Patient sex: F
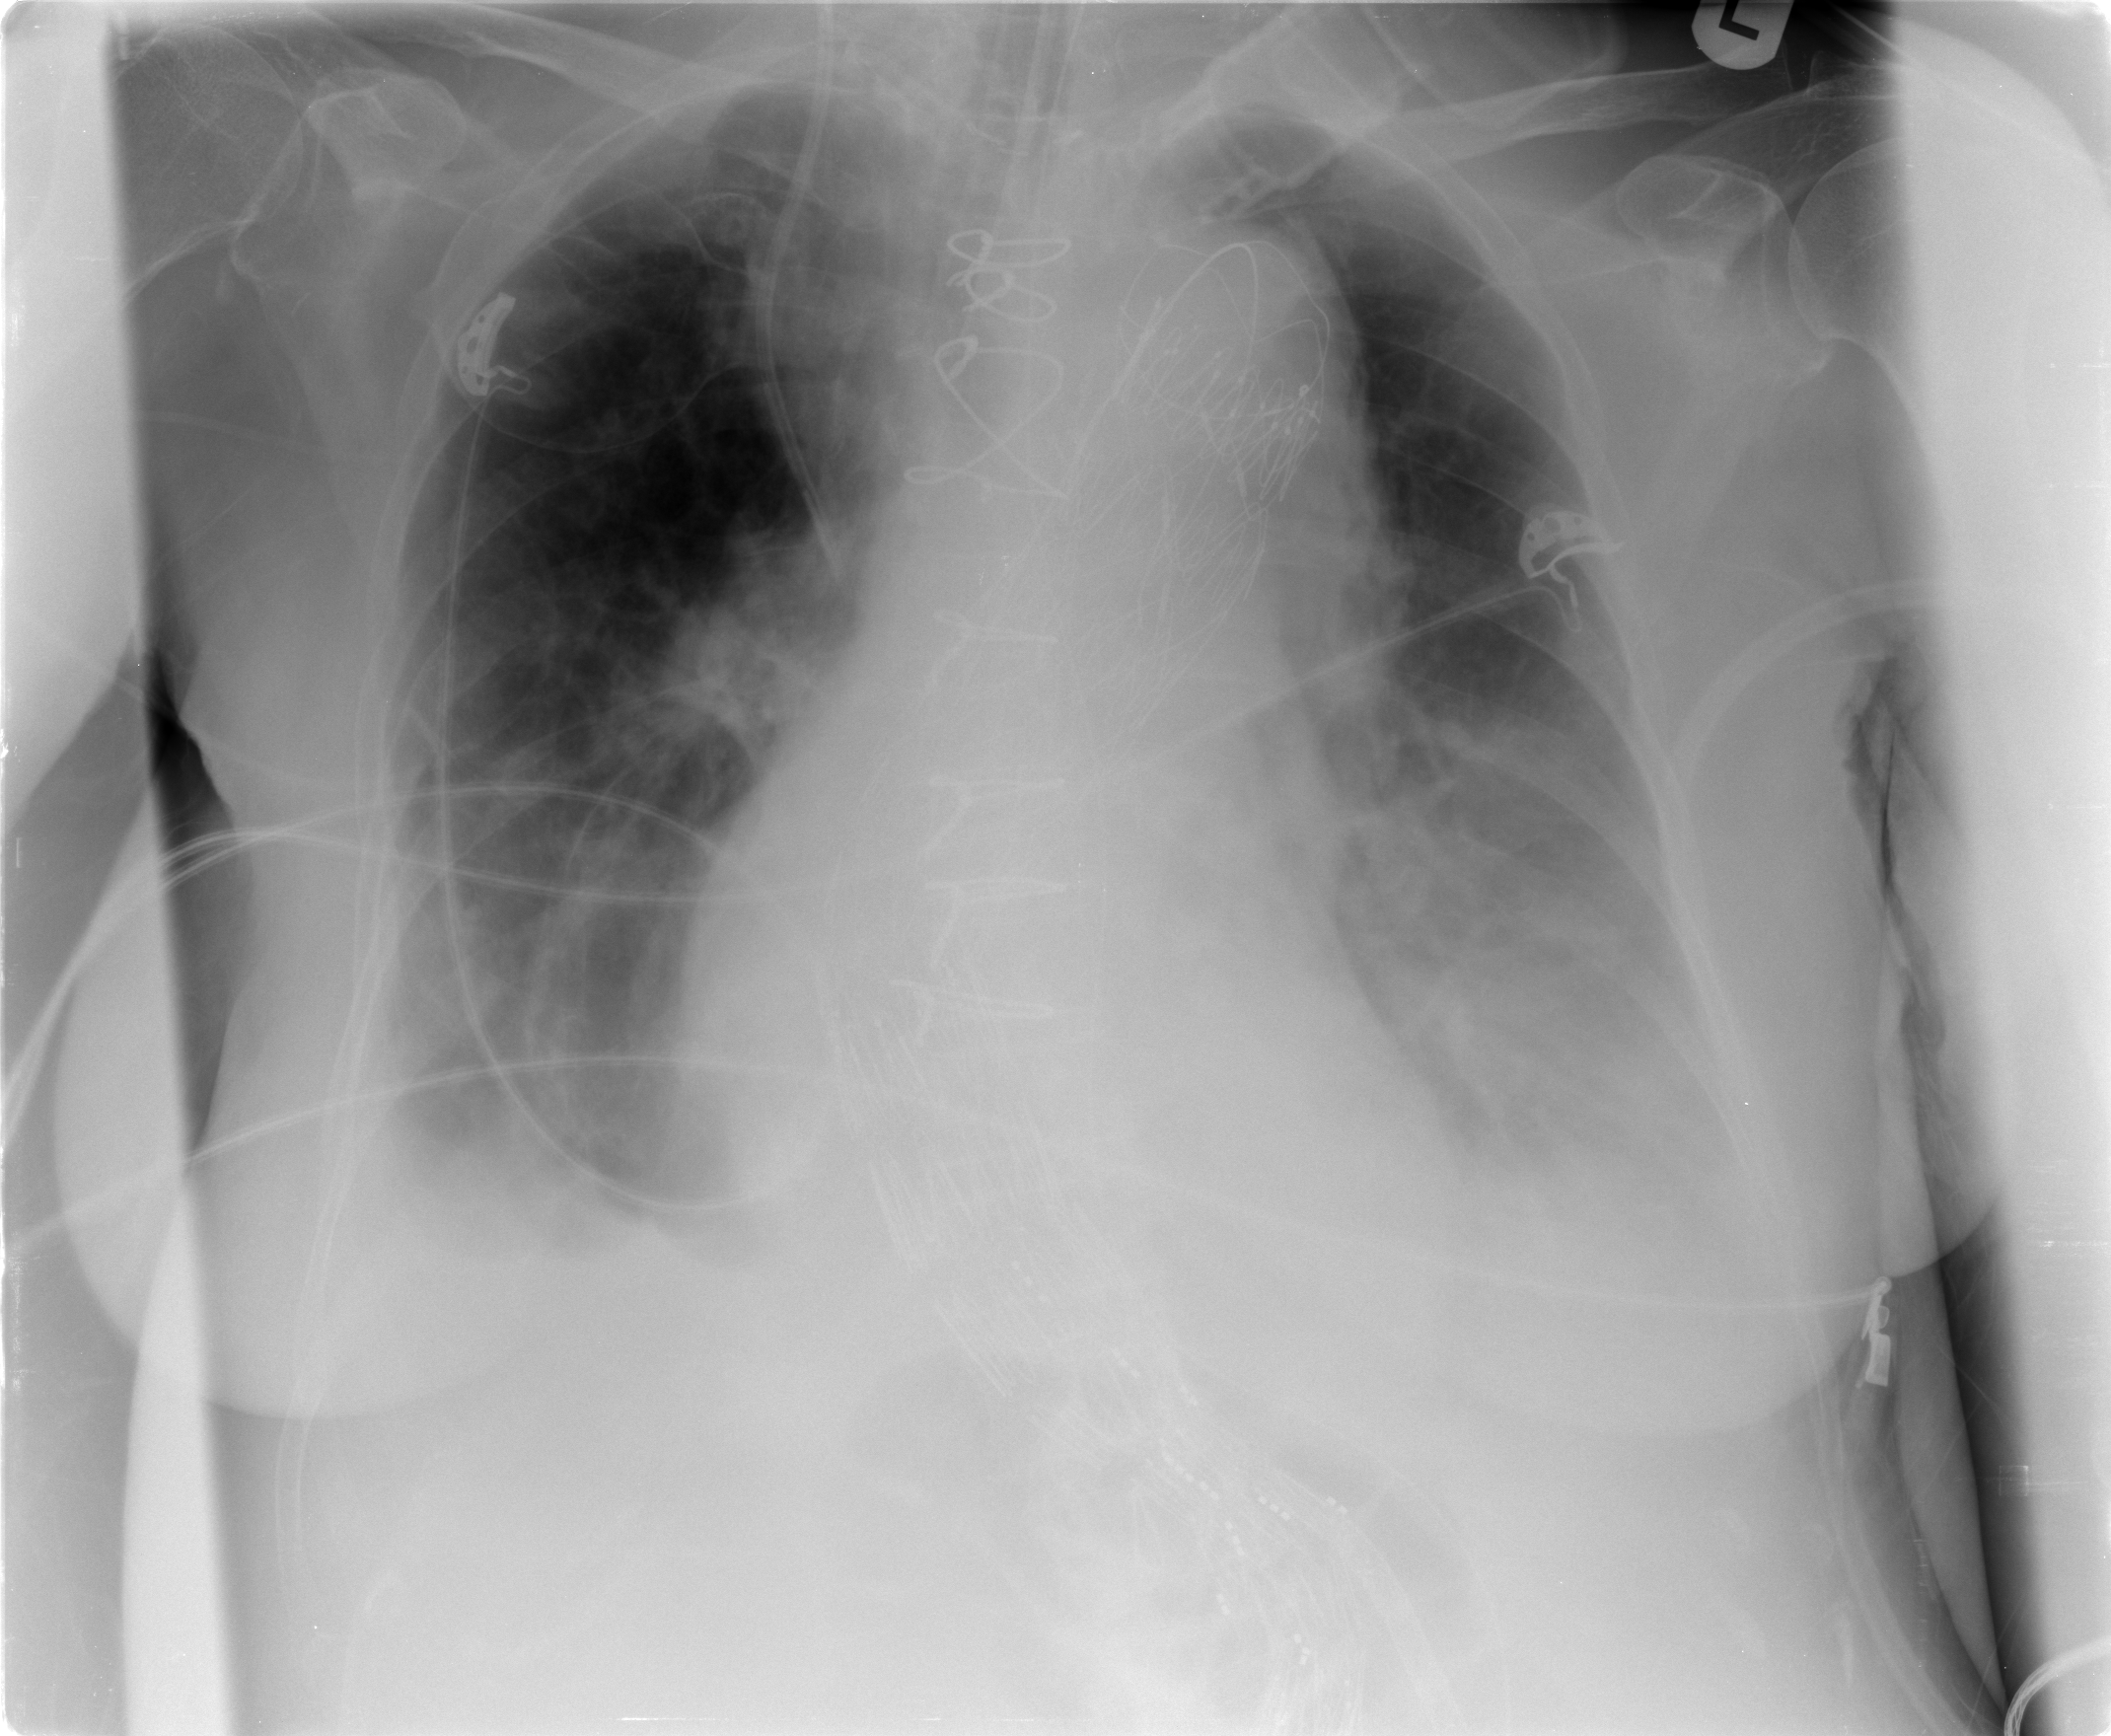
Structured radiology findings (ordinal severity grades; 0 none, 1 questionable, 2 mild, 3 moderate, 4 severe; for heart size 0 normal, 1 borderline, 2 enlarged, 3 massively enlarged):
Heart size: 0
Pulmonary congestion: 0
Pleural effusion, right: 2
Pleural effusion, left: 2
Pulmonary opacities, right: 1
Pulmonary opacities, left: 1
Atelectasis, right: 2
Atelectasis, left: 2